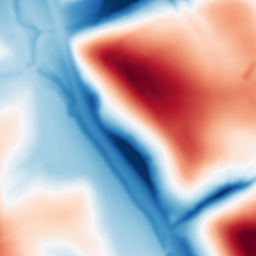
Category: multiscale
Decomposition family: dog
Decomposition parameters: sigma_low: 2
sigma_high: 50
Upsampling method: quintic
Upsampling parameters: scale: 4
Upsampling scale: 4